Aerial crown-view tile of a tropical tree (Barro Colorado Island, Panama), acquired 20250715:
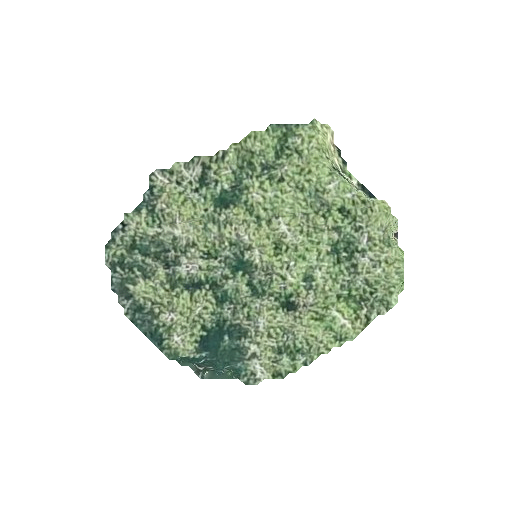
Species: Virola surinamensis
GBIF accepted scientific name: Virola surinamensis
Crown area: 81.129 m²